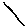
Label: line